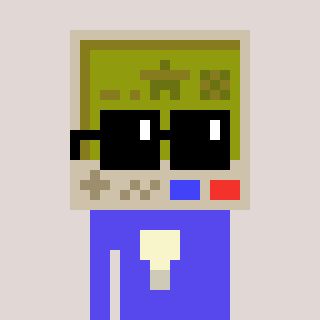
a pixel art character with square black sunglasses, a gameboy-shaped head and a computerblue-colored body on a warm background